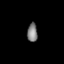
Tissue: lung
Cell type: Endothelial cells
Senescence score: 0.5463
Nuclear area (px): 187
Mean DAPI intensity: 126.465